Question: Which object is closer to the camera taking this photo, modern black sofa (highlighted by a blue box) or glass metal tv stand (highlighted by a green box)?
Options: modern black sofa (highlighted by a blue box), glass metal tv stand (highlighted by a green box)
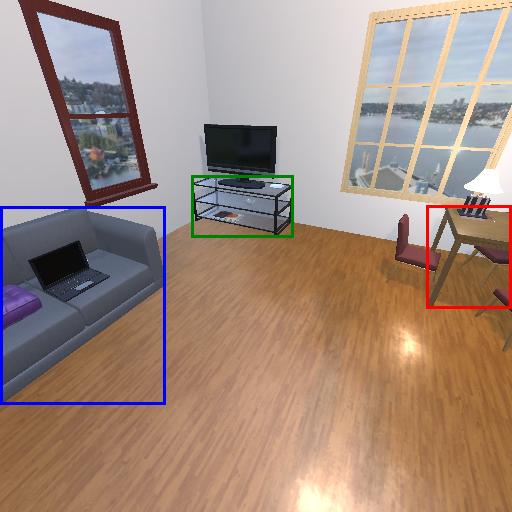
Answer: modern black sofa (highlighted by a blue box)